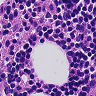
Metastatic tissue present: no